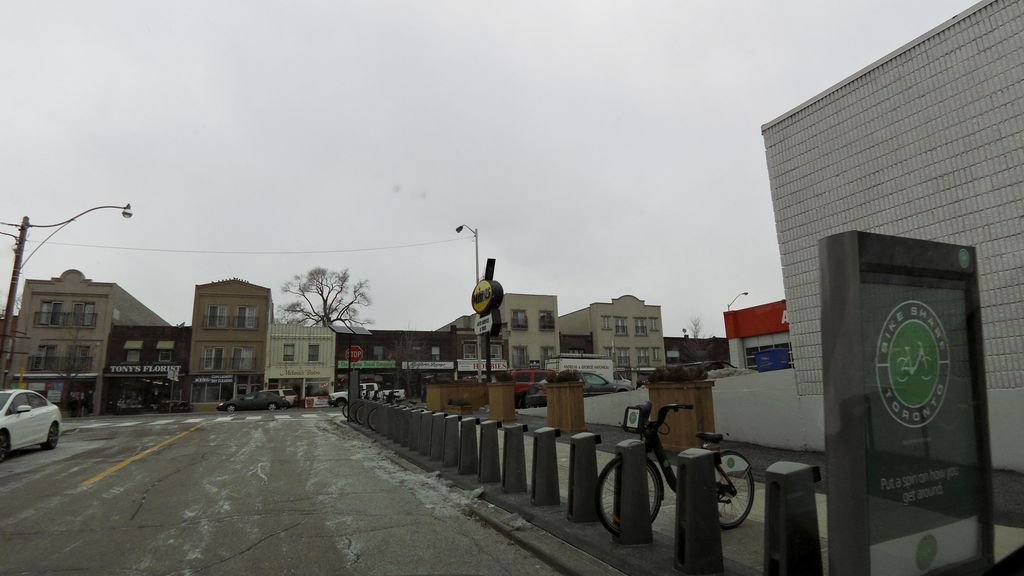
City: toronto